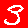
Digit: 3